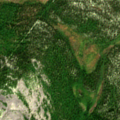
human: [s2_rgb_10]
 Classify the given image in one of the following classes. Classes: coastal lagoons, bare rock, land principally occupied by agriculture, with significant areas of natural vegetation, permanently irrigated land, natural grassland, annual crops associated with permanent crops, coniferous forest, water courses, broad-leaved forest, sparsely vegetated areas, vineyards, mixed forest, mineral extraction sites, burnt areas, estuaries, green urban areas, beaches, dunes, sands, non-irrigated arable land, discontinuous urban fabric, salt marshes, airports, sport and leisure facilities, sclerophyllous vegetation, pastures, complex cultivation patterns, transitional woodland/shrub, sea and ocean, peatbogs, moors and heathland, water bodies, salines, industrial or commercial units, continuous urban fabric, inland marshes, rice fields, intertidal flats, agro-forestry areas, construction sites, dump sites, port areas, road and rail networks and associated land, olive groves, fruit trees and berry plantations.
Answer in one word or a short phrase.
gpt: coniferous forest, mixed forest, transitional woodland/shrub, sparsely vegetated areas